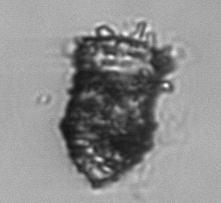
Label: Tintinnopsis